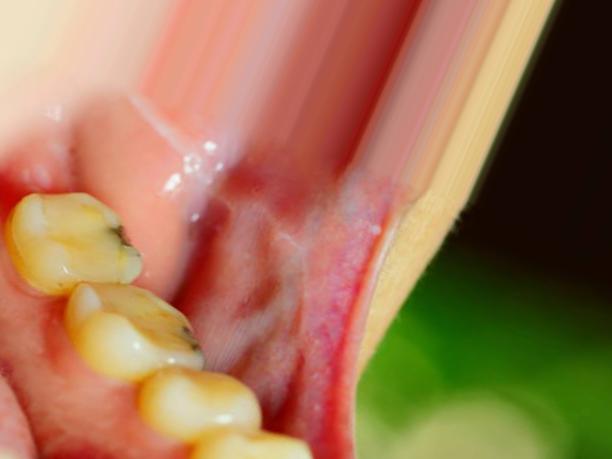
Condition: Caries